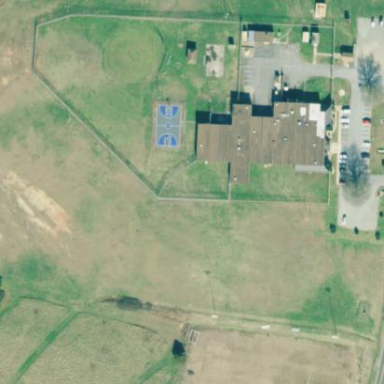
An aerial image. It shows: Prison.